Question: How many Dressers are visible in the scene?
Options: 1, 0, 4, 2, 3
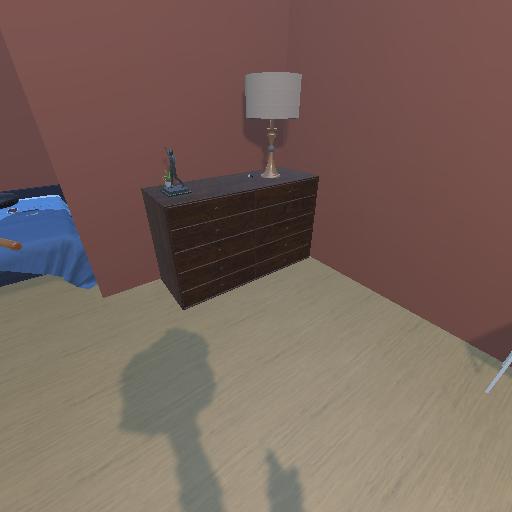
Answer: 1